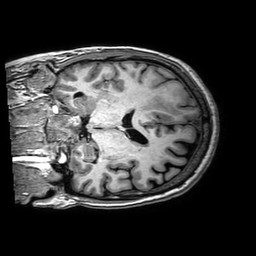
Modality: T1w
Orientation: coronal
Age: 44
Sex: male
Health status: ill
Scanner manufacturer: philips
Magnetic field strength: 3 T
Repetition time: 0.006619 s
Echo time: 0.002986 s